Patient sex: F
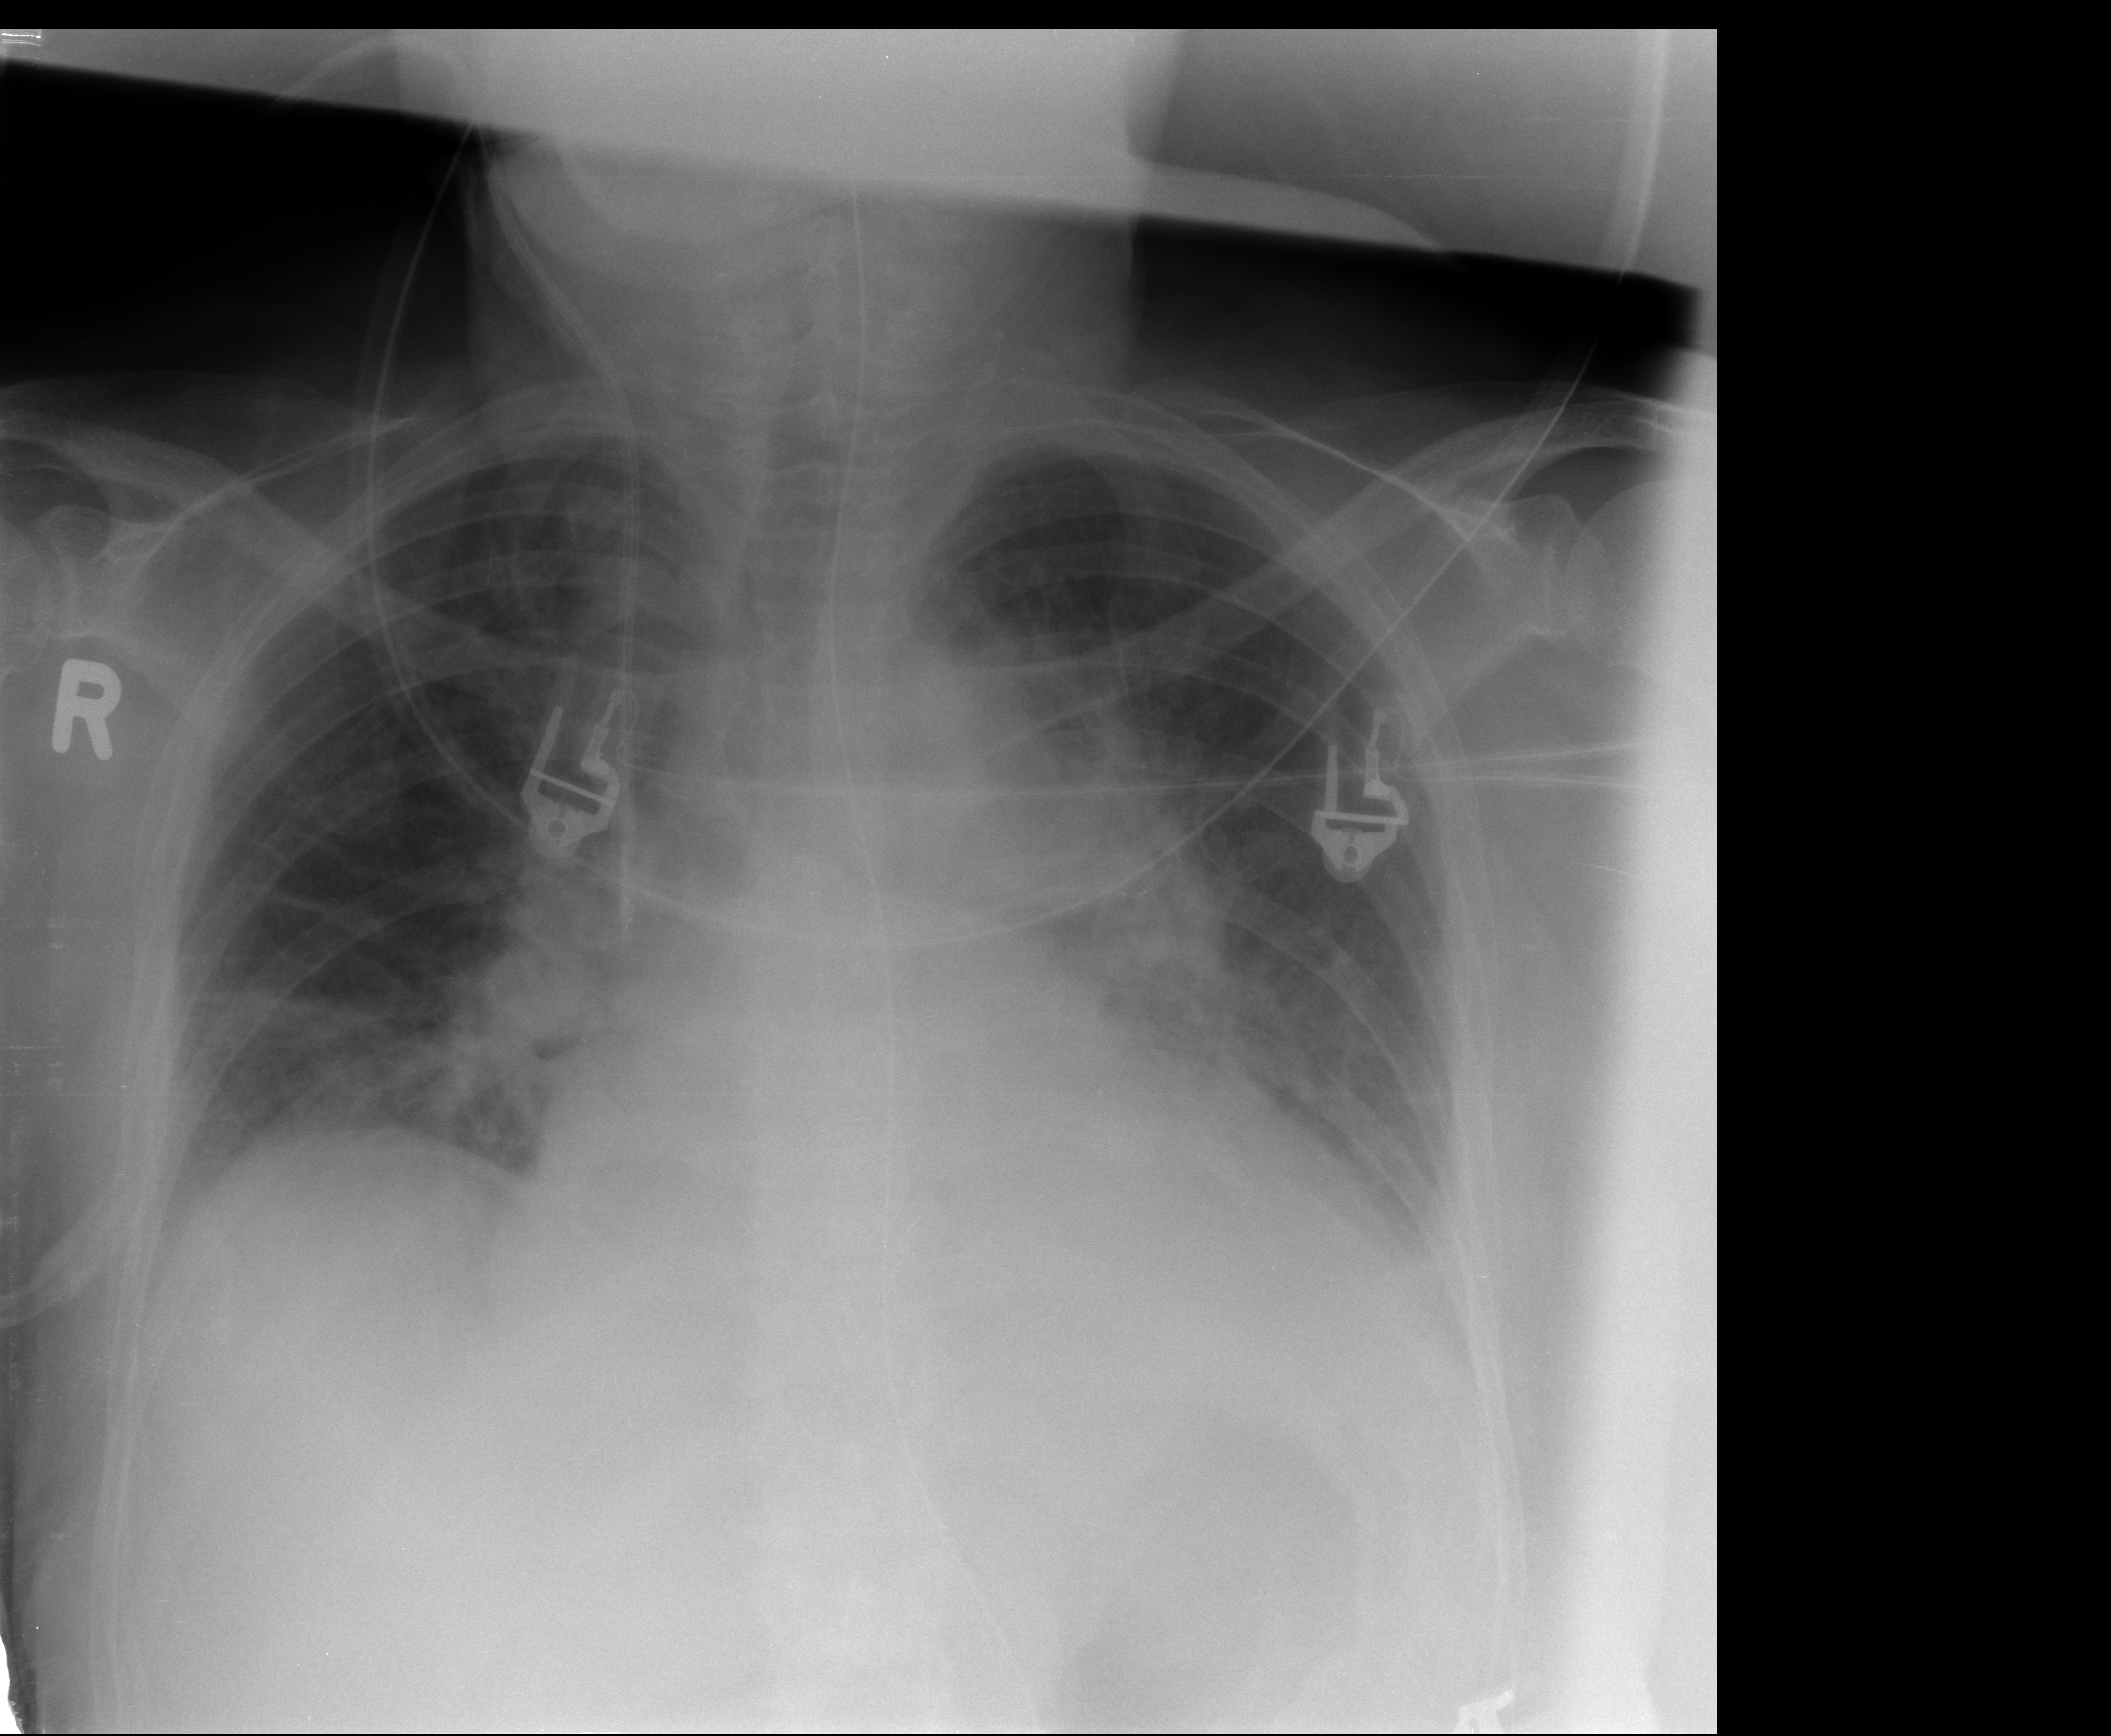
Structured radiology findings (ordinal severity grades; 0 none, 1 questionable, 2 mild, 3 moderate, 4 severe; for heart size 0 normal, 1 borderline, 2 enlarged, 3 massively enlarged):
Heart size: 2
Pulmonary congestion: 1
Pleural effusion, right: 0
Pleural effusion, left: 0
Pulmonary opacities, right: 1
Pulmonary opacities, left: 1
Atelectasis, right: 0
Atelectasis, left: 1